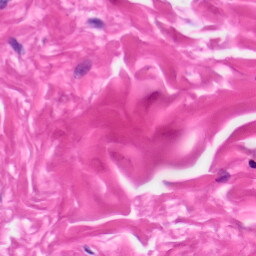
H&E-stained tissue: Skin